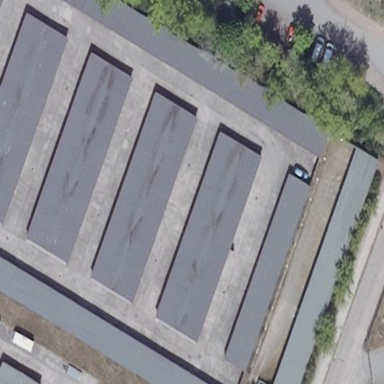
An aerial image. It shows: Group of garages.